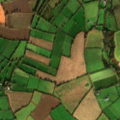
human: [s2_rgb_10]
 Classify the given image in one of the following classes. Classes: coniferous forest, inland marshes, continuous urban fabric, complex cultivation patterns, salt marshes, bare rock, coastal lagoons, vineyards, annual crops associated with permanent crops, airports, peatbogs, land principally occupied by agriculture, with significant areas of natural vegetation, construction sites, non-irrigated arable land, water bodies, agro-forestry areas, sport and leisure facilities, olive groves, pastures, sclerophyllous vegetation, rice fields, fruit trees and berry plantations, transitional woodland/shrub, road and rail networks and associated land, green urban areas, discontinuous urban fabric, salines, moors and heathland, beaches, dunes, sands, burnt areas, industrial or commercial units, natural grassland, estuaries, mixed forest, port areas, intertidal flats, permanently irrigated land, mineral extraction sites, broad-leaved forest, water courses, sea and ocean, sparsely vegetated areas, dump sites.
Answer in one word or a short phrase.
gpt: non-irrigated arable land, pastures